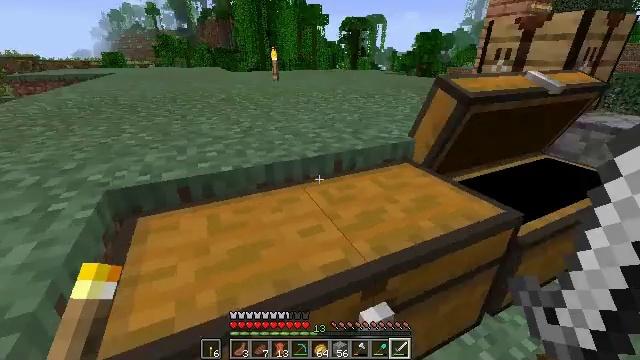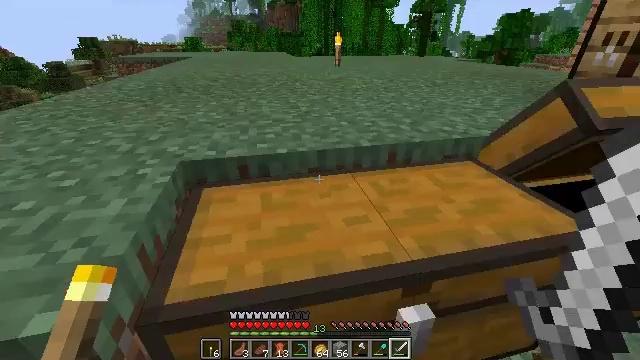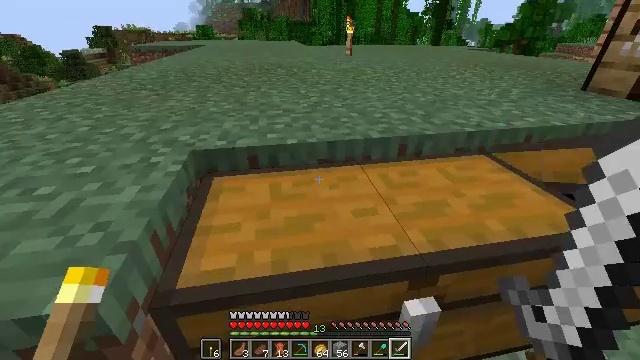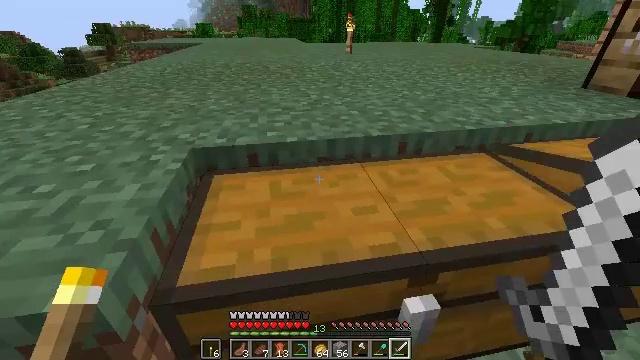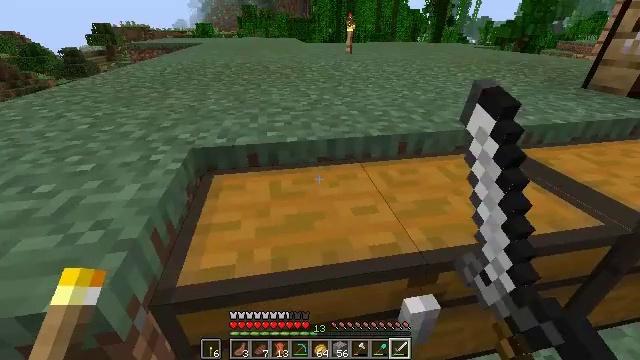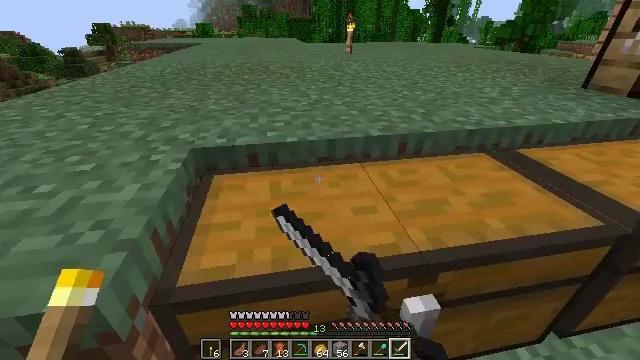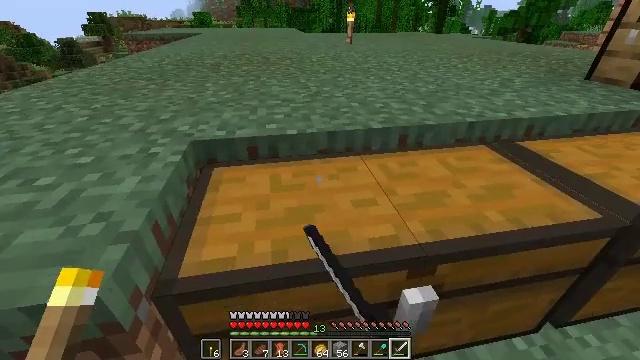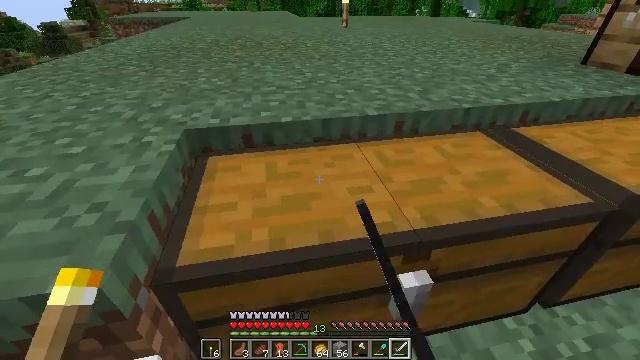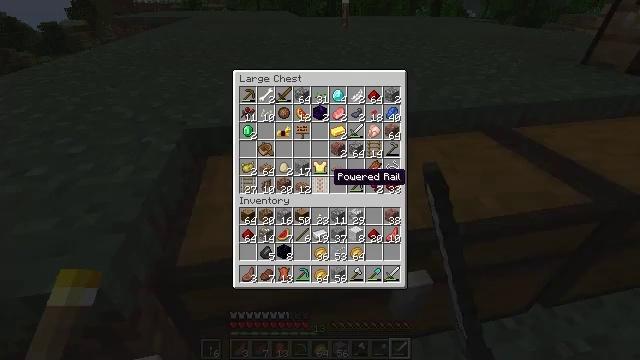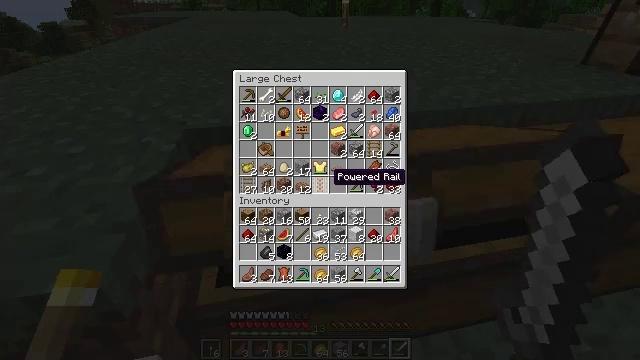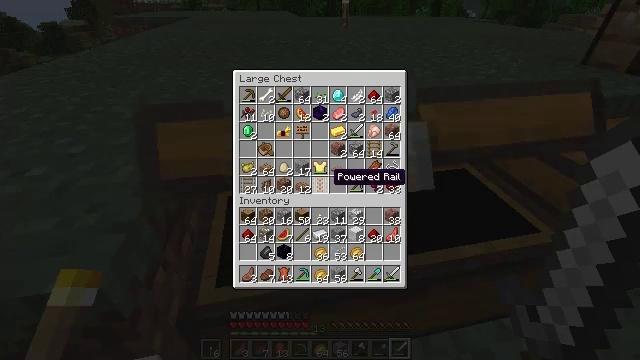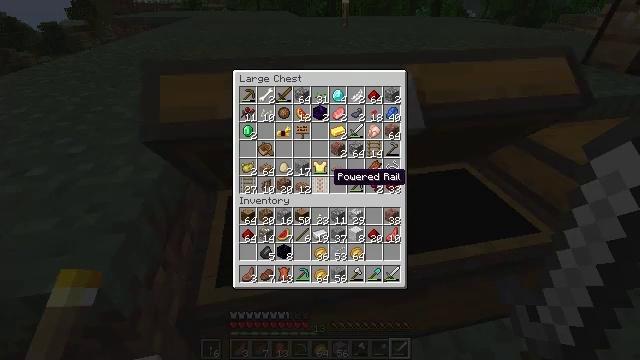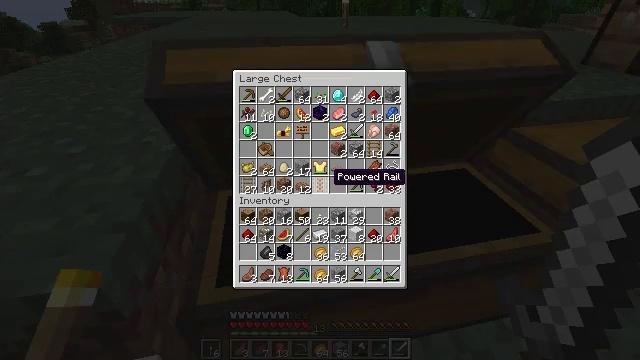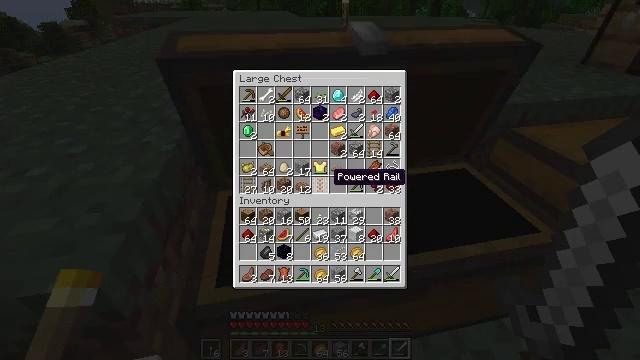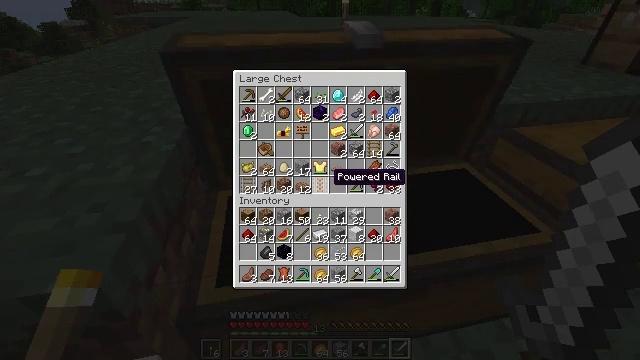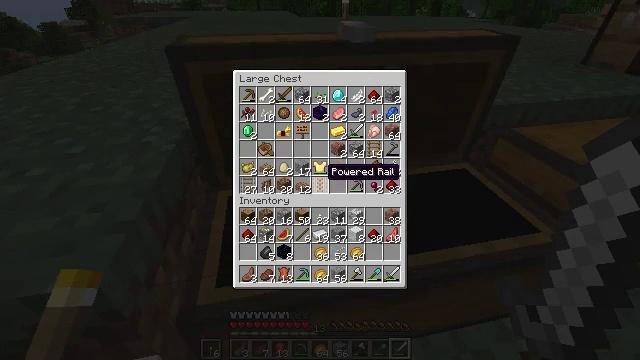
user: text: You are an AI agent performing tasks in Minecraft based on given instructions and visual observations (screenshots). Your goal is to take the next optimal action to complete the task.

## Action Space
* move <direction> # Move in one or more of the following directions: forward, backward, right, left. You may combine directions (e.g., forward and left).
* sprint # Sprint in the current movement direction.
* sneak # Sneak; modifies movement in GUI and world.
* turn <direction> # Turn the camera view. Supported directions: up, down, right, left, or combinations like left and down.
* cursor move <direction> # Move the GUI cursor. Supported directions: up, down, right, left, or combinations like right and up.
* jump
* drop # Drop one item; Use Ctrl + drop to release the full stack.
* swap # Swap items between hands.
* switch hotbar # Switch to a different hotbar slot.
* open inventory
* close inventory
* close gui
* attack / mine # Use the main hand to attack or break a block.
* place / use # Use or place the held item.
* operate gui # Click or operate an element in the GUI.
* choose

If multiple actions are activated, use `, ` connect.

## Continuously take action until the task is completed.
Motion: motion action
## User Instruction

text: Break the melon to get slices.
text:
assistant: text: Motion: turn left and down
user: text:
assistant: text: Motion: turn left and down
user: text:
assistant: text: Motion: use / place
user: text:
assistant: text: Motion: use / place
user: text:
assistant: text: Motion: use / place
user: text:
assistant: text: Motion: turn down, use / place
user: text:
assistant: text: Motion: turn right and down
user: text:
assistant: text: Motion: open gui
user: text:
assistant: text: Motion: no_op
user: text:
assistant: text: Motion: no_op
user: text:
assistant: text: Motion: no_op
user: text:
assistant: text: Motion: no_op
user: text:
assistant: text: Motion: no_op
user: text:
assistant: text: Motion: no_op
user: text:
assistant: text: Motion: no_op
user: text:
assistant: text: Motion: no_op
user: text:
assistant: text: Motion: no_op
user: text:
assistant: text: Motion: no_op
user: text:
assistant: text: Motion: no_op
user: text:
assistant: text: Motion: no_op
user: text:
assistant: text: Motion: no_op
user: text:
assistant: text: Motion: no_op
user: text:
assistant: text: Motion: no_op
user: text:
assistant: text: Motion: no_op
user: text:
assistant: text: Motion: no_op
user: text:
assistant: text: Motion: no_op
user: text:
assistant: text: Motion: no_op
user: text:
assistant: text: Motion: no_op
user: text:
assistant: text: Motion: no_op
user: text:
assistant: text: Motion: no_op